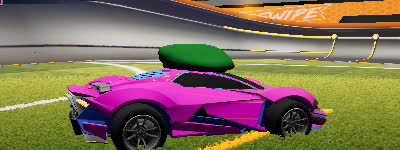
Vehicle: werewolf